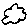
Label: cloud